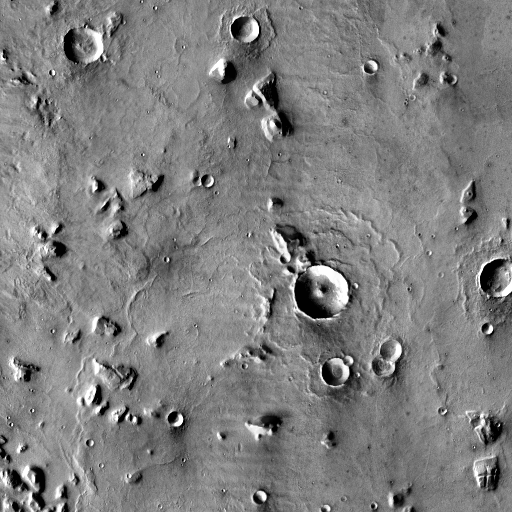
Crater classes present: Background, Other, Layered